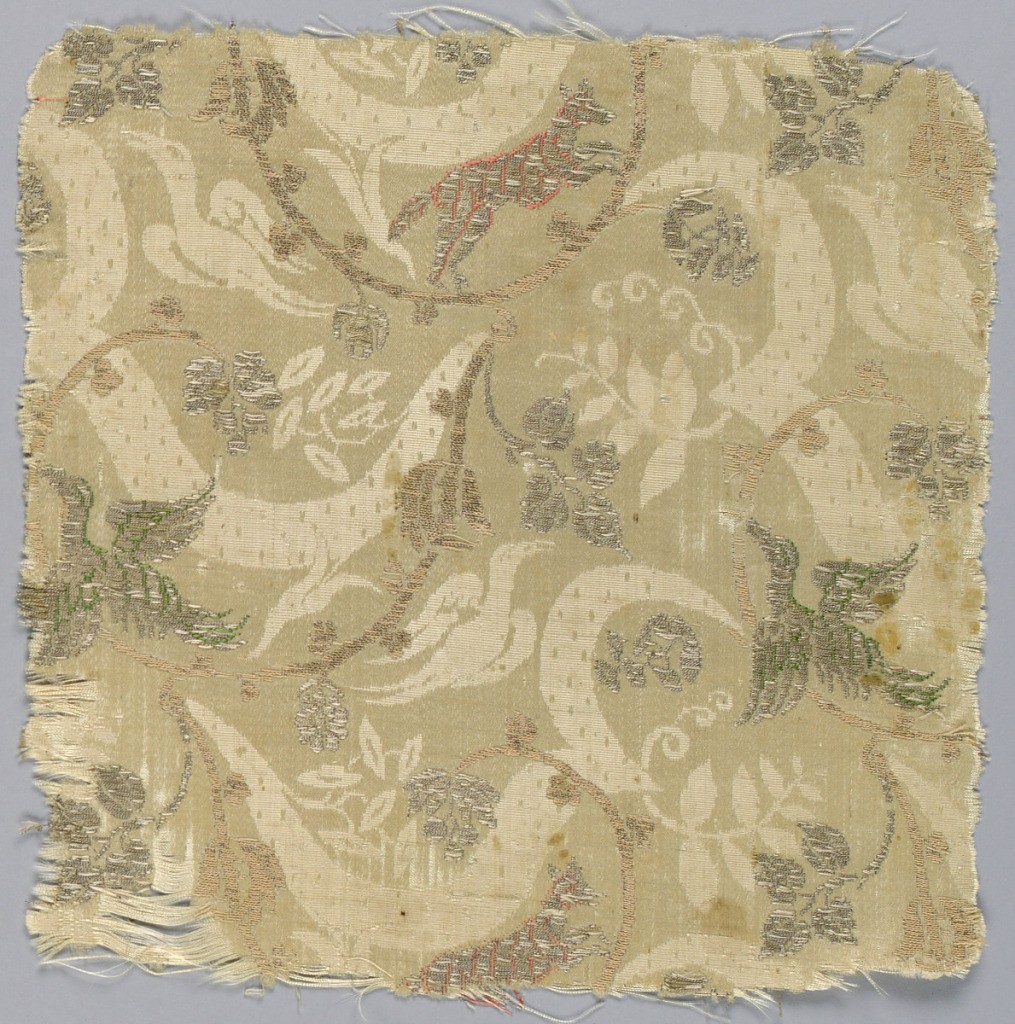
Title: Fragment
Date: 17th century
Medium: silk, metallic Technique: two integrated structures, 7&1 satin plus plain weave with supplementary weft floats
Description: Scrolls, birds and vines.